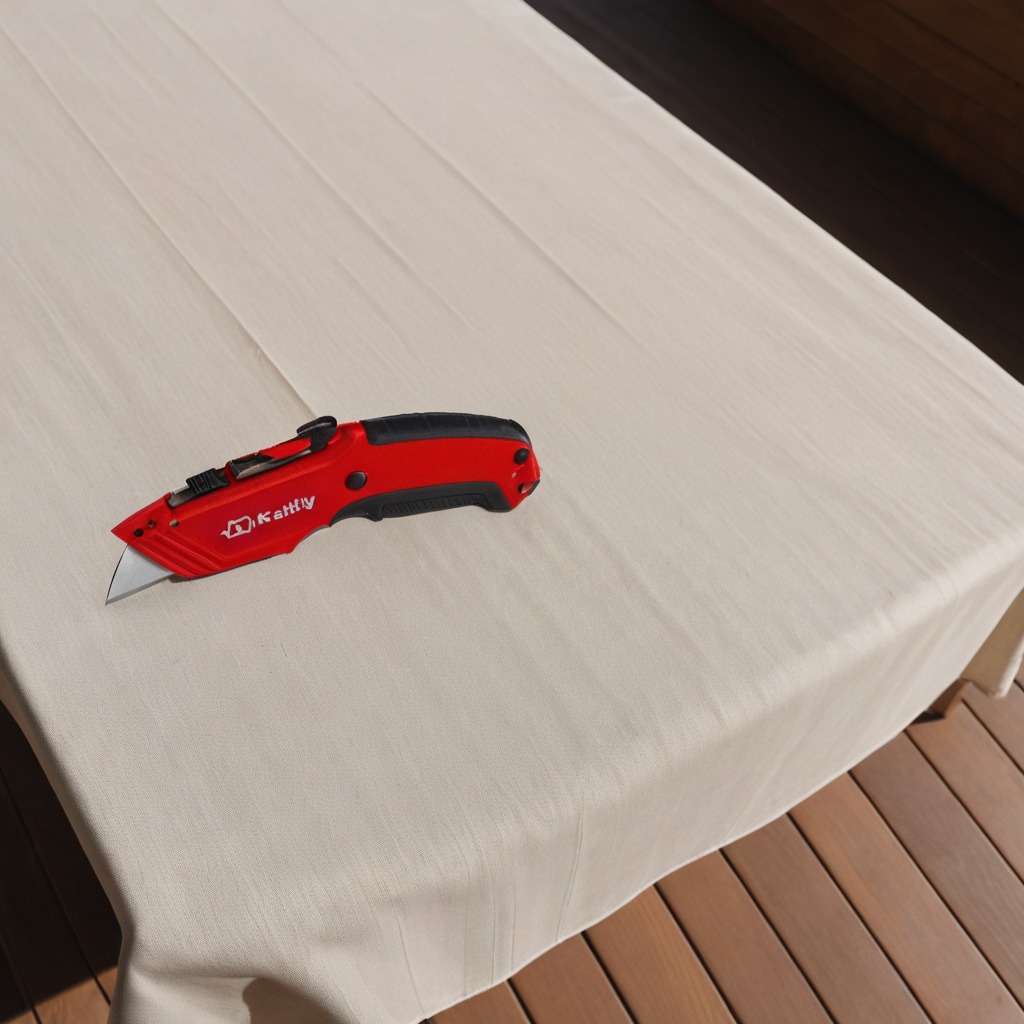
A utility knife is lying on the wooden table.